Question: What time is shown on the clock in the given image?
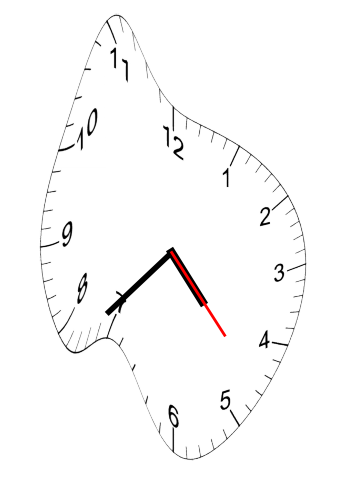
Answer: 04:37:23